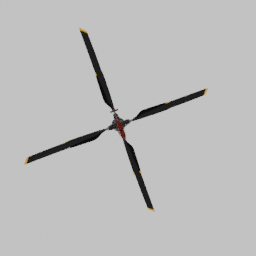
Label: mechanical